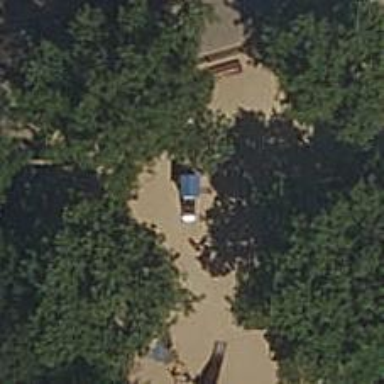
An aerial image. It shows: Playground area for leisure activities on the land.